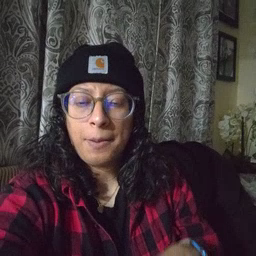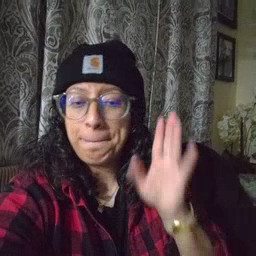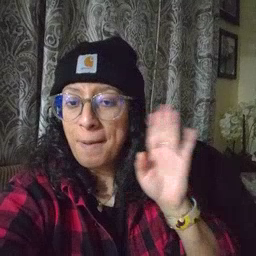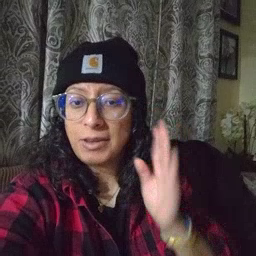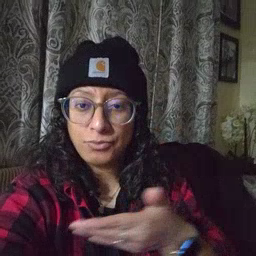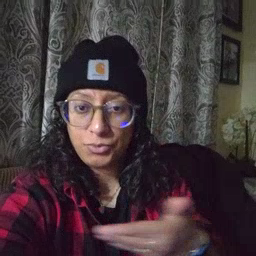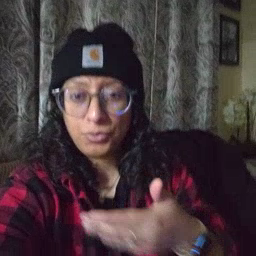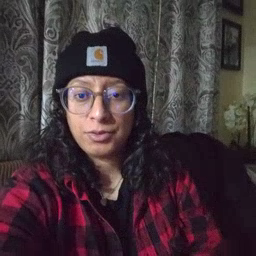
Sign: puppy